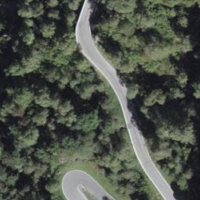
EUNIS habitat code: 44
Species observed at this site:
Plebejus argus
Aricia artaxerxes
Brenthis daphne
Erebia euryale
Hippodamia variegata
Aporia crataegi